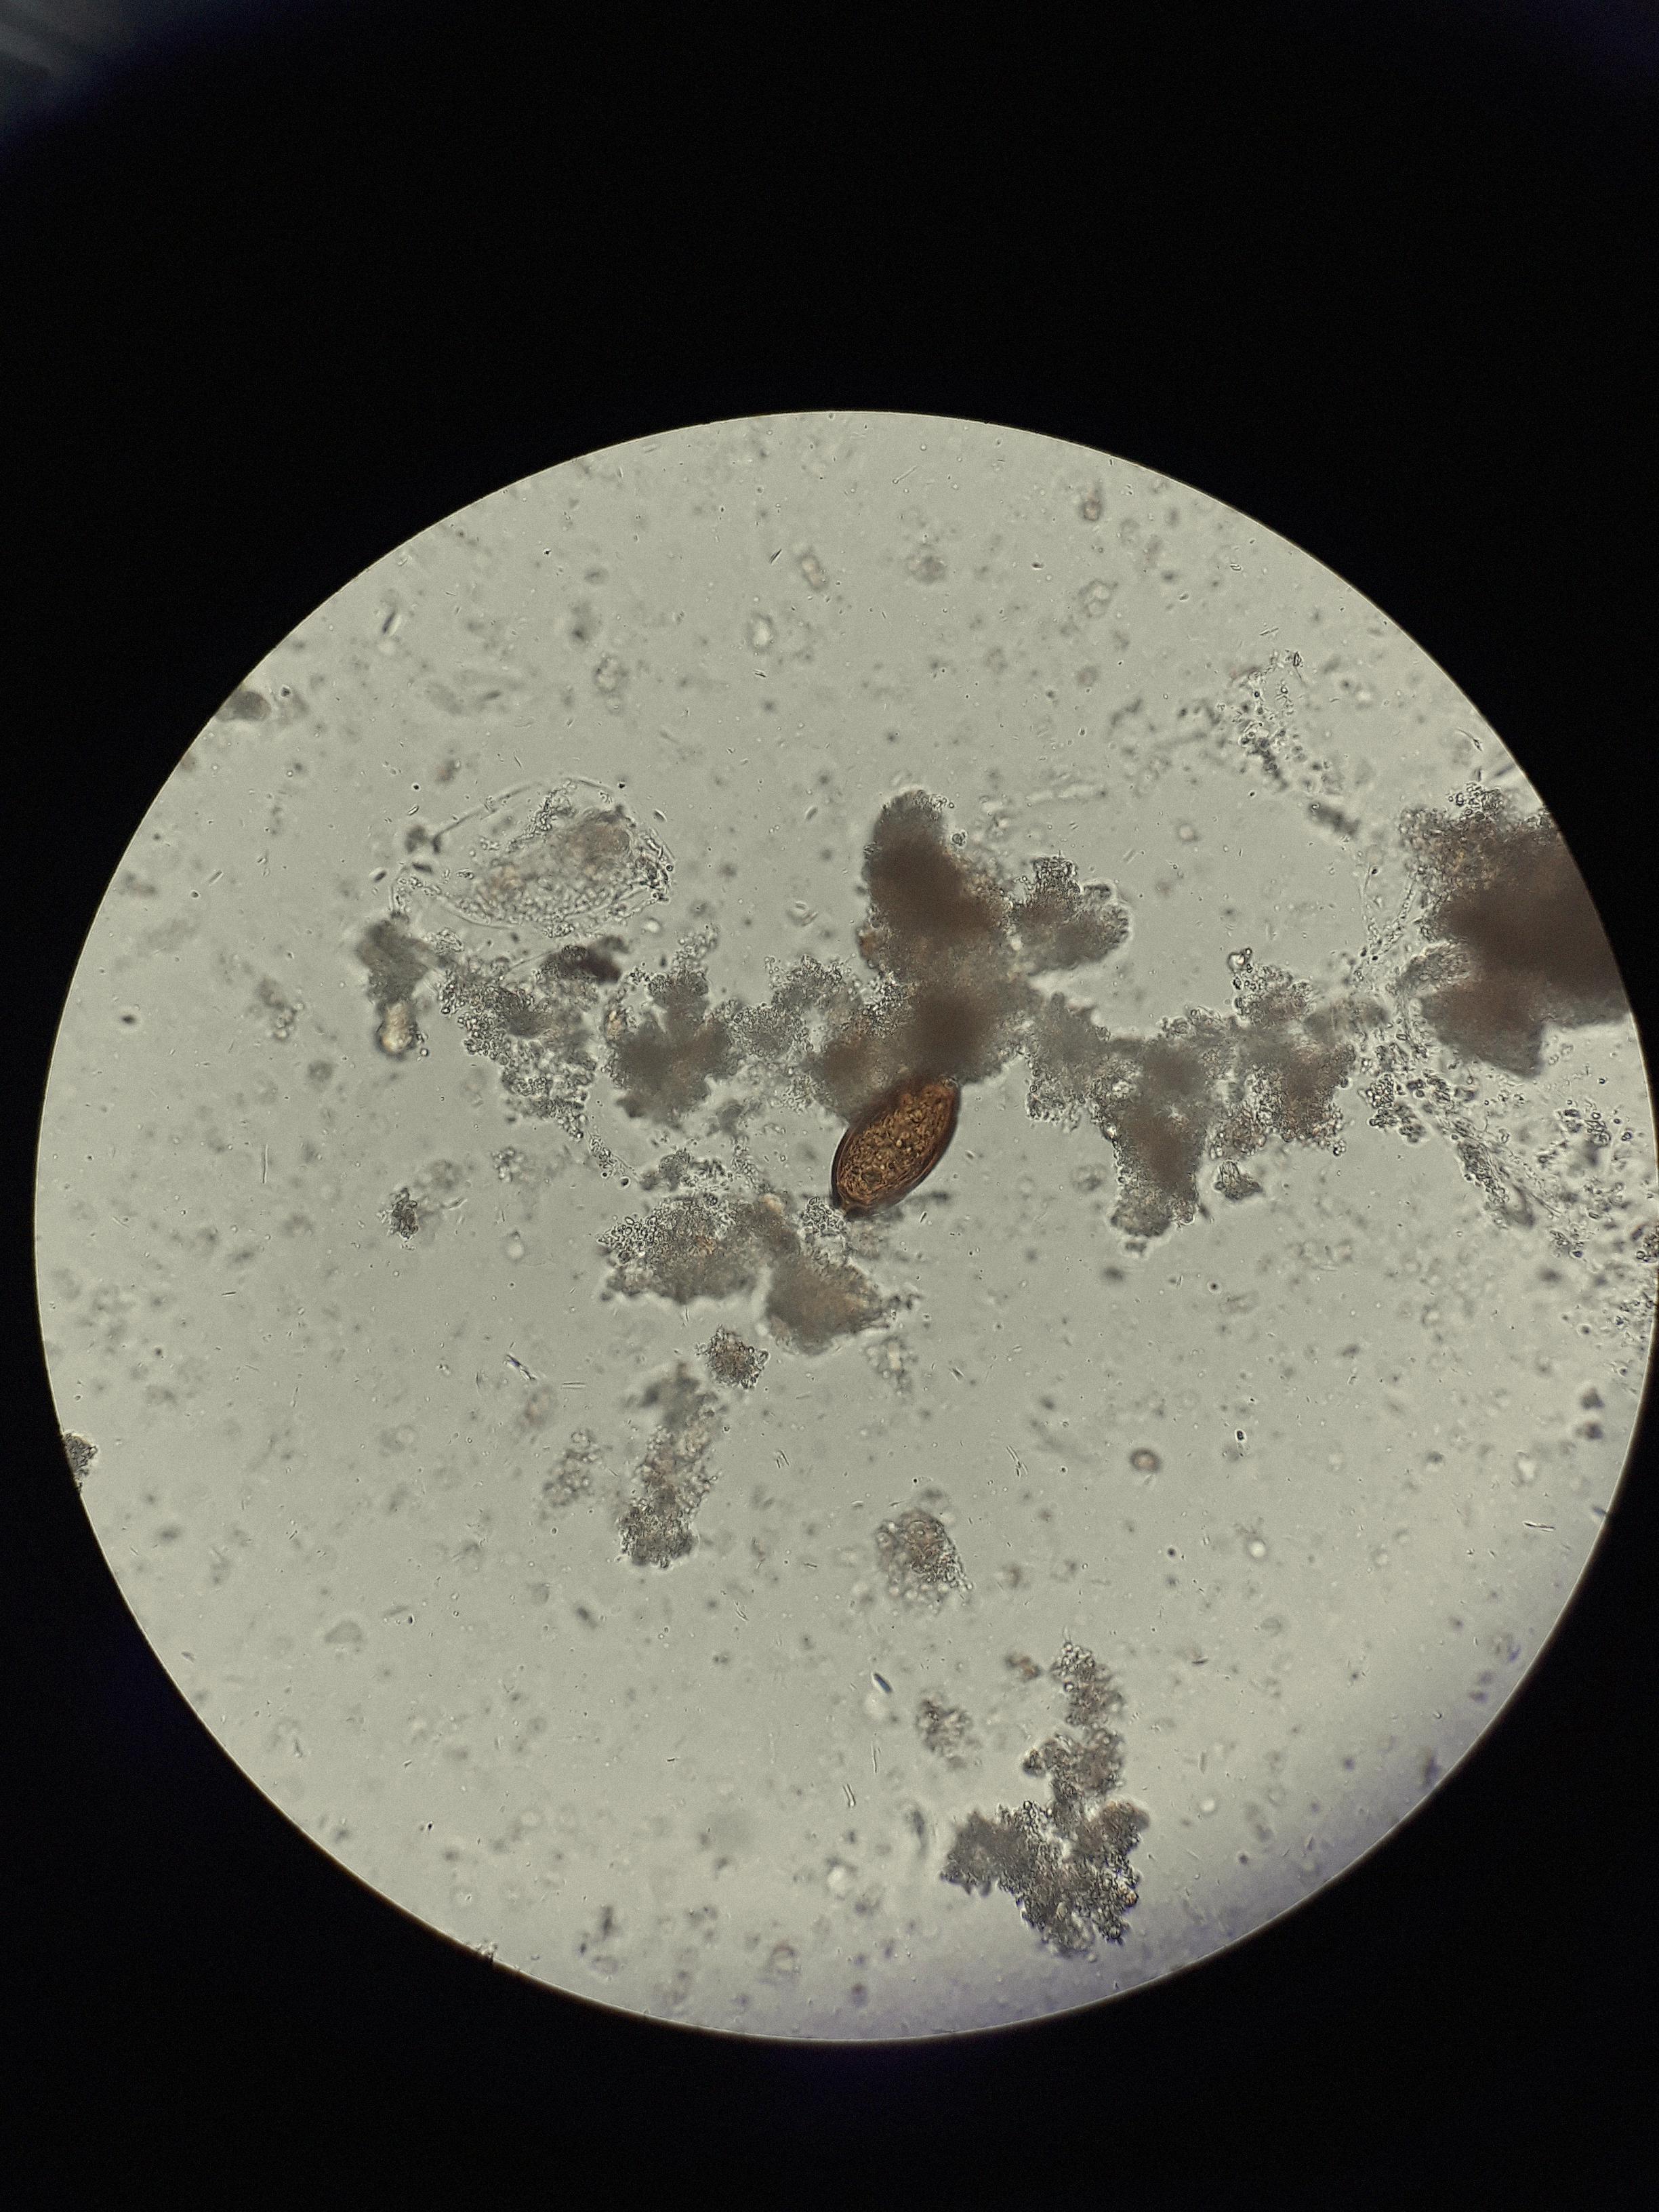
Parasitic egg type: Trichuris trichiura